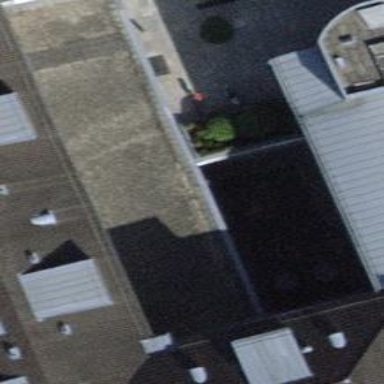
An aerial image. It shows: Section of building's roof.